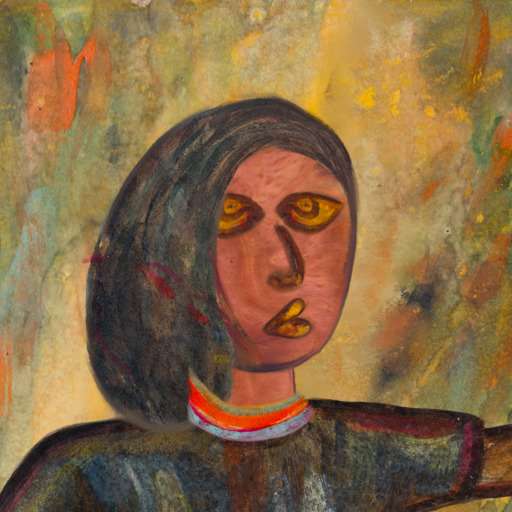
Background: Comrade, Head And Neck Side: Mother_And_Son_Mother, Face Side: Comrade, Bust: Mosgoul, Hair Side: Gypsy_Mother, Head Accessory: Blank, Second Necklace: Blank, Necklace: Sisters, Baby: Blank